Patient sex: F
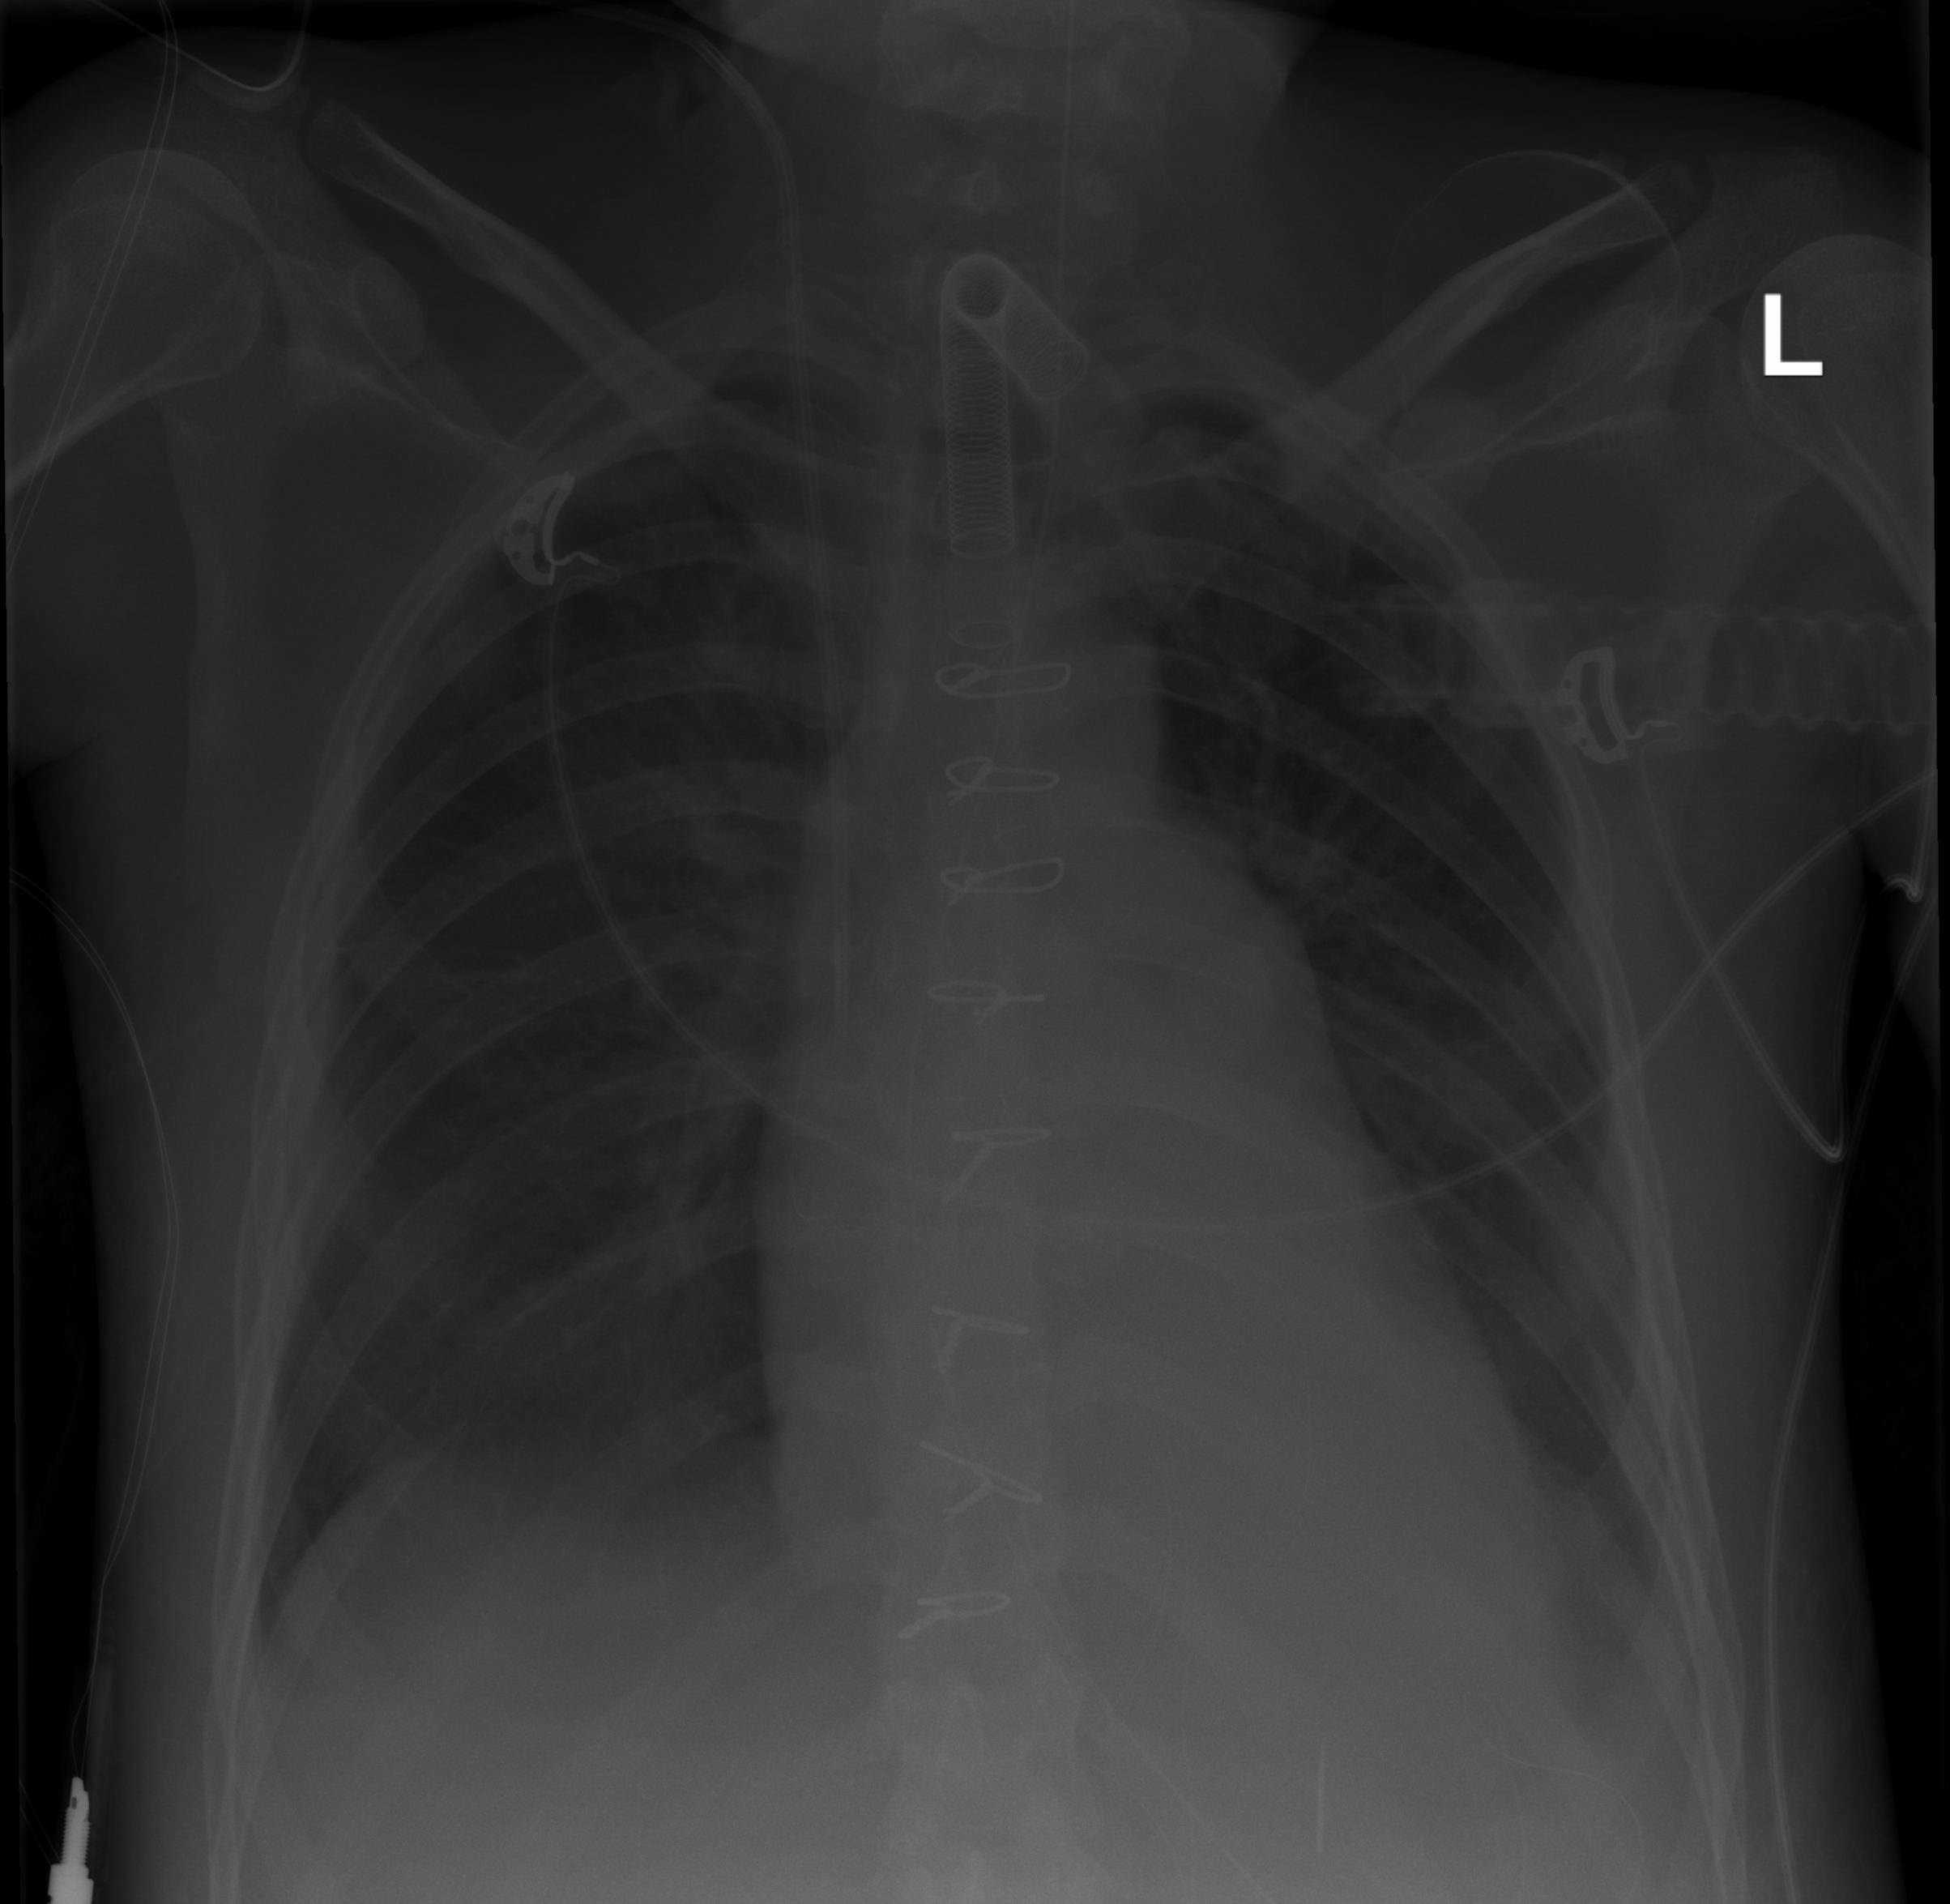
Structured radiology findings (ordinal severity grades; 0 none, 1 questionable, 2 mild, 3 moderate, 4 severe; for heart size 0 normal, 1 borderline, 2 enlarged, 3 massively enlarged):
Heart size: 2
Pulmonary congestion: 2
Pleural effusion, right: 2
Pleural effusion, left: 2
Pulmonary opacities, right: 2
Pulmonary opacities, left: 0
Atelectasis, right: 2
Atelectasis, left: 3